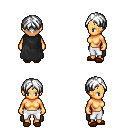
a pixel art fantasy rpg character, female body template, human, tanned skin, black cape, white pants, white parted hairstyle, brown slippers, four views (front, back, left, right), 2x2 character sprite sheet, small pixel art, hard edges, no anti-aliasing